Interaction volume radius: 5 \u00c5
Interaction volume height: 20 \u00c5
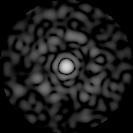
Disorder parameter: 0.8721